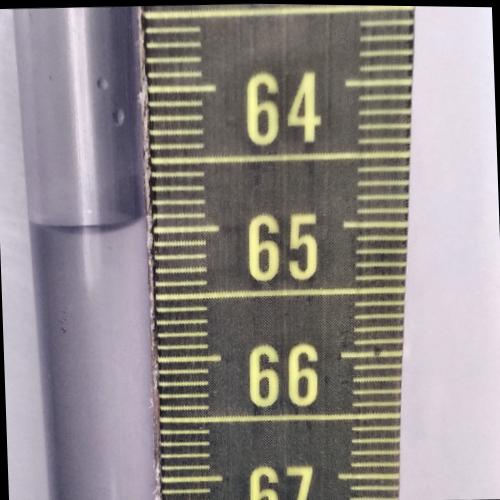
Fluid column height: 64.9 cm